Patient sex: M
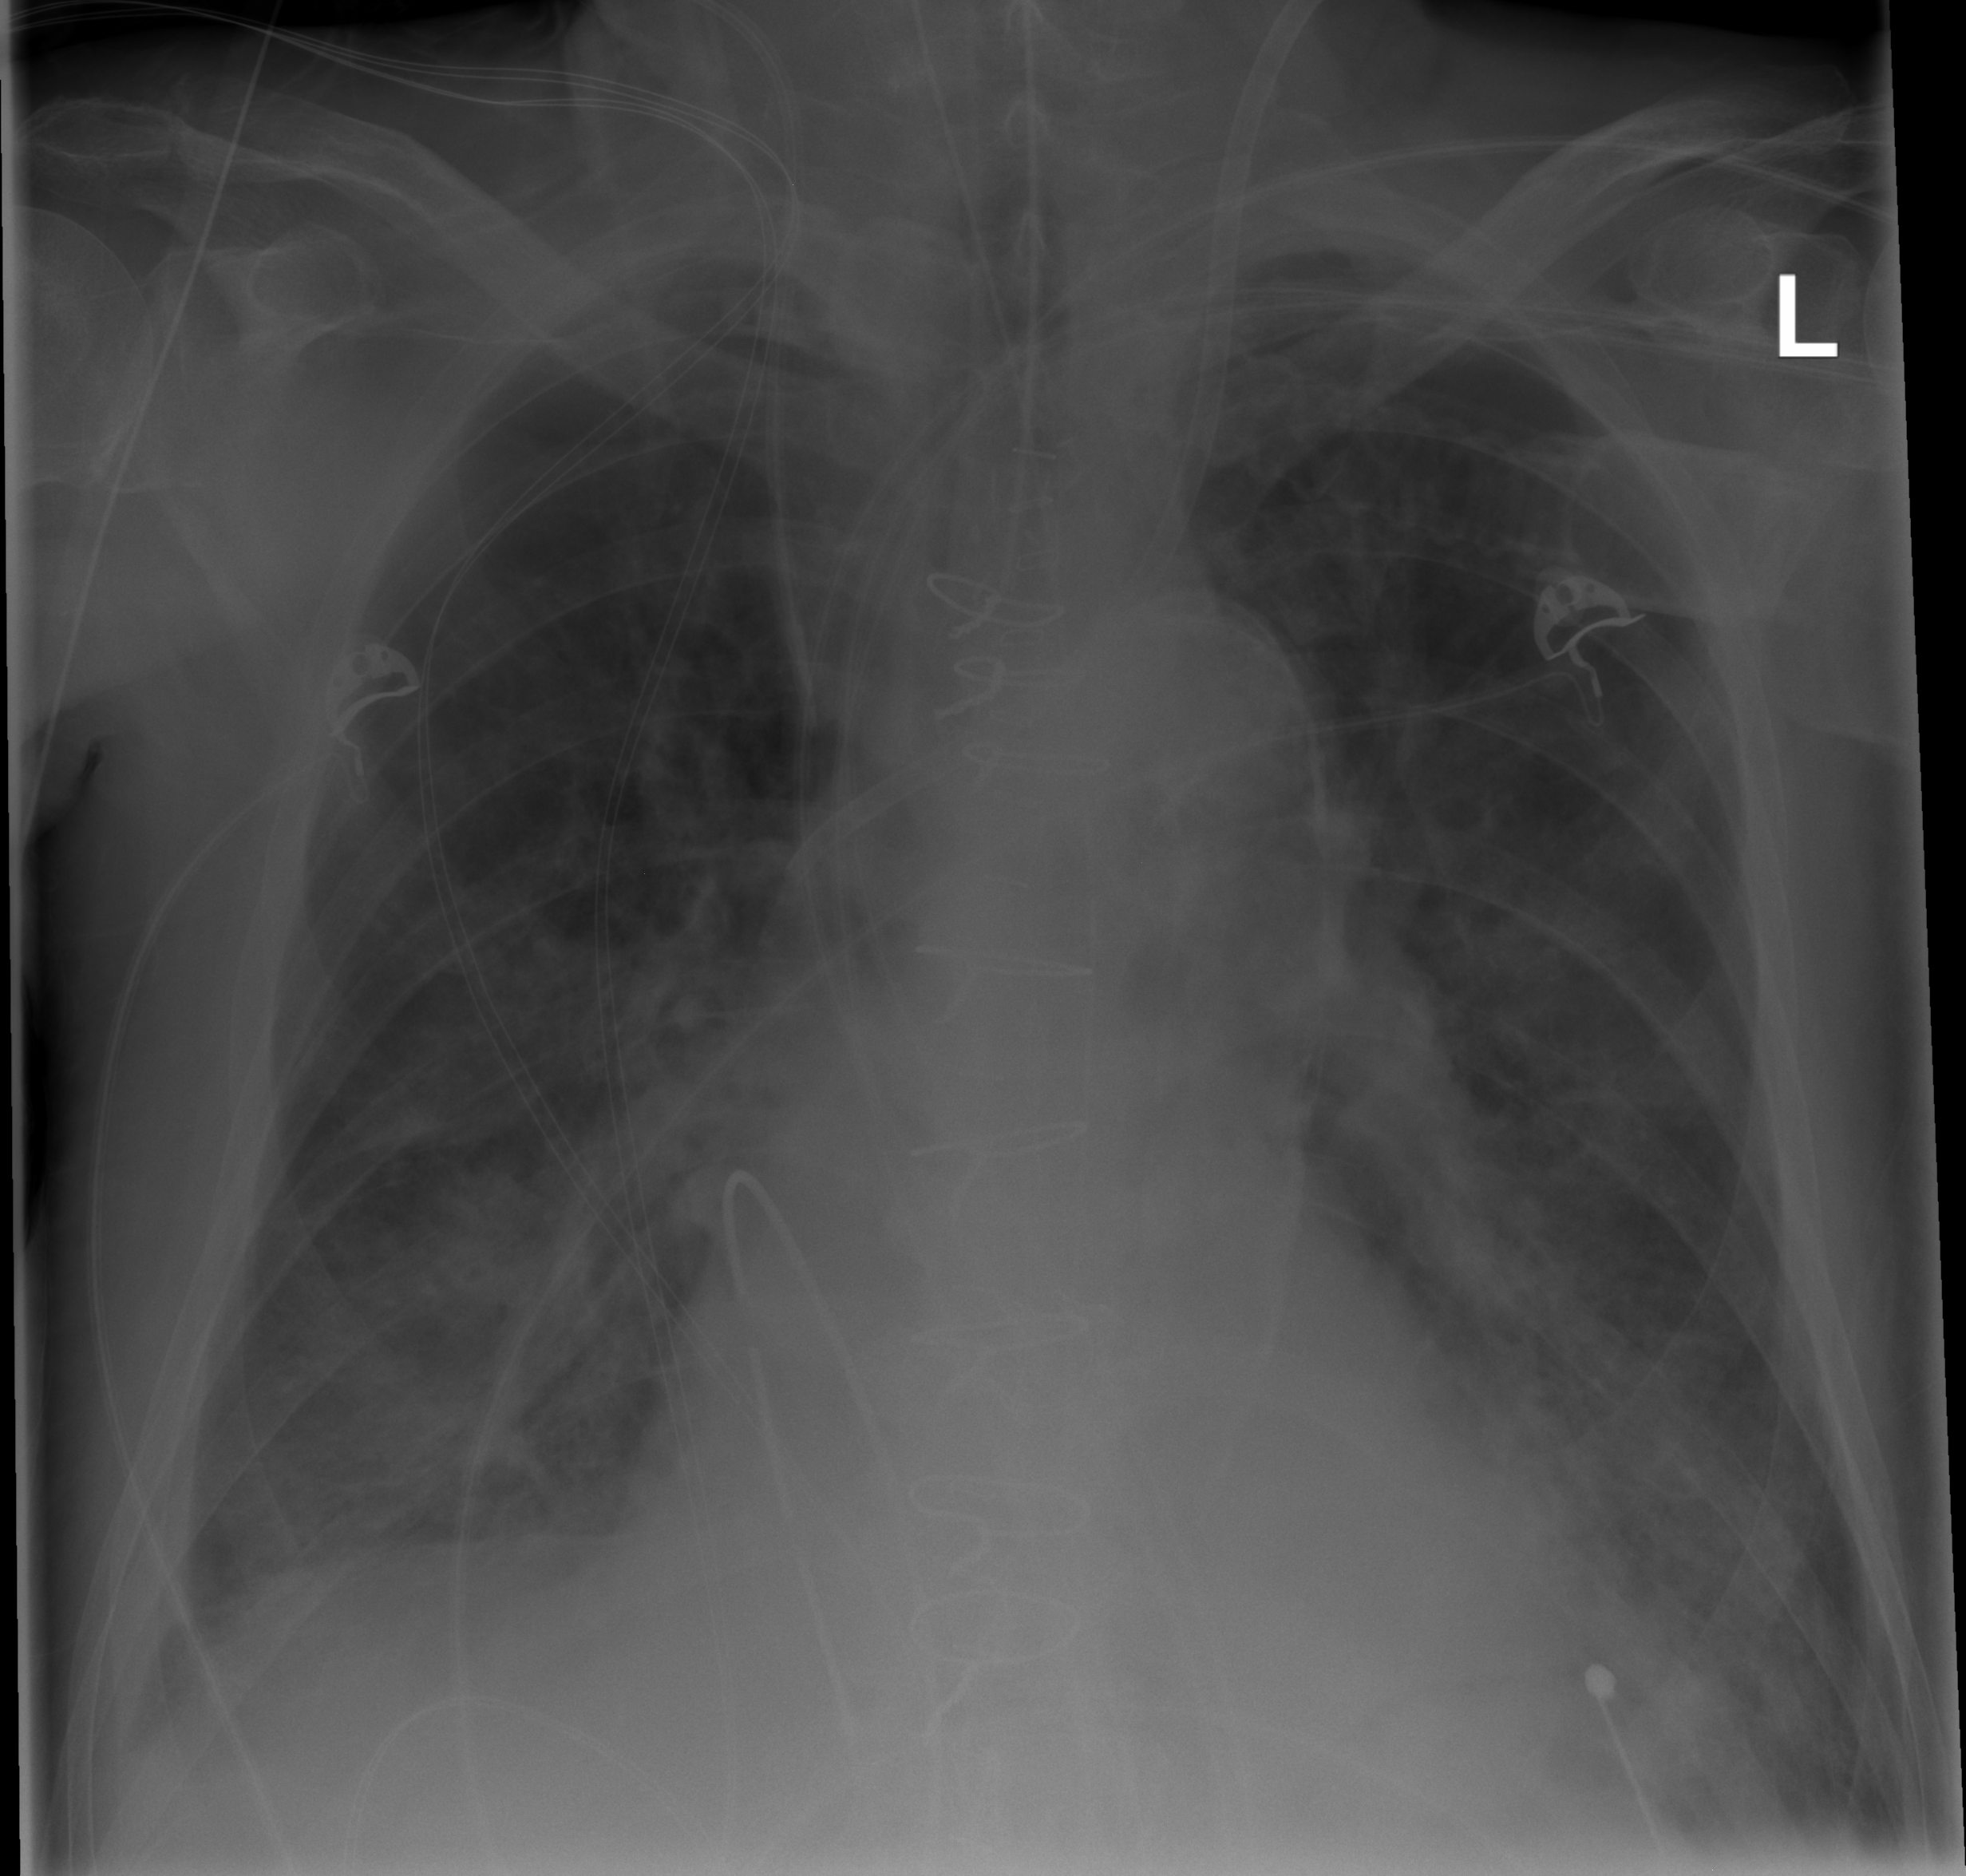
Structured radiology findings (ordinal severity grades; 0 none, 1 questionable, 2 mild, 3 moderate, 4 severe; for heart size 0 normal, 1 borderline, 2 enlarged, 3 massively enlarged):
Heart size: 2
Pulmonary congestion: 2
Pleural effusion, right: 2
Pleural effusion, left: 2
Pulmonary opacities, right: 3
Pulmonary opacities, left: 3
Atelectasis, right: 2
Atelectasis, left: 2